Interaction volume radius: 5 \u00c5
Interaction volume height: 50 \u00c5
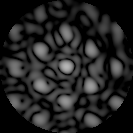
Disorder parameter: 0.4617